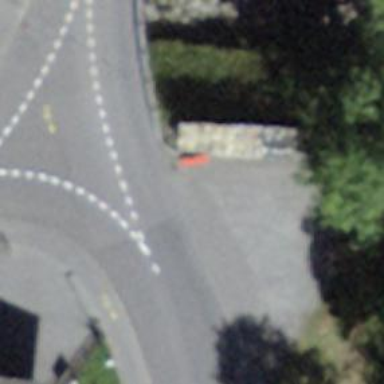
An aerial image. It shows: Public transport stop position.